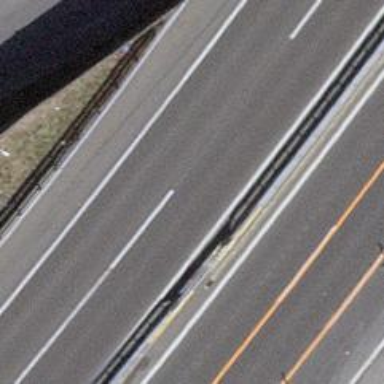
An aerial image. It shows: Motorway junction.